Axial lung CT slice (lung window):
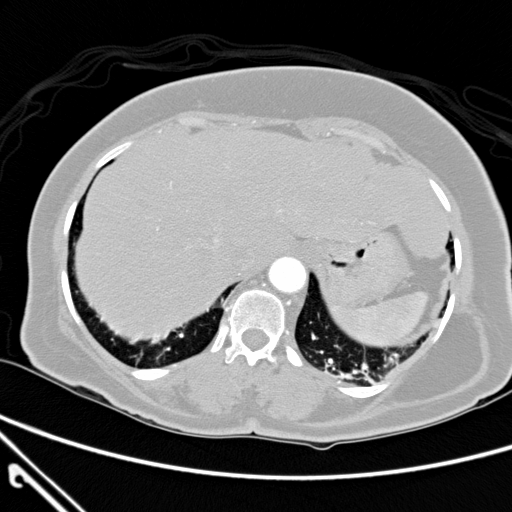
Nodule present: no